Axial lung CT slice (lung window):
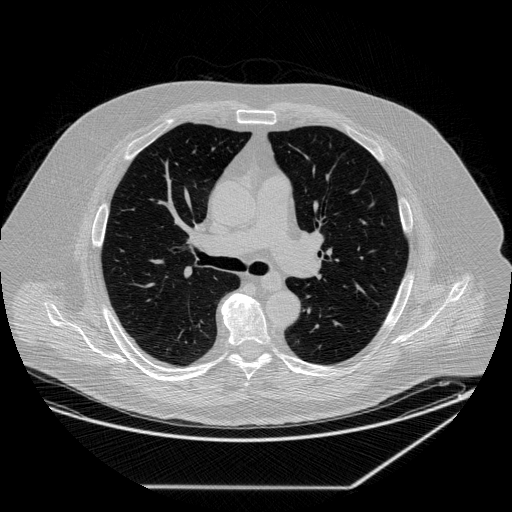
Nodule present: no